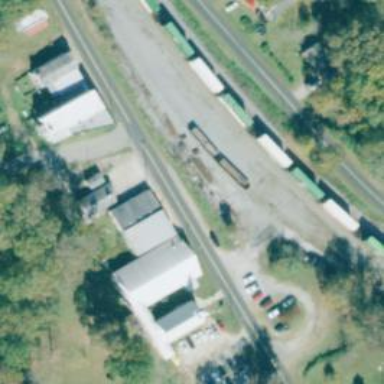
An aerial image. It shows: Storage track in railway yard.